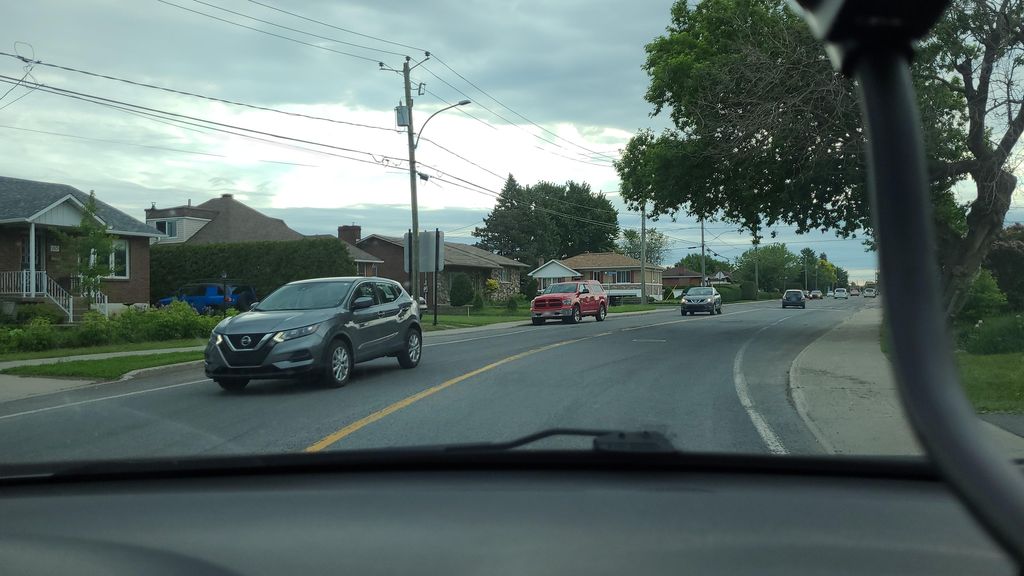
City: montreal